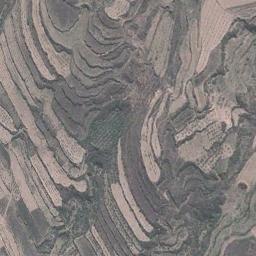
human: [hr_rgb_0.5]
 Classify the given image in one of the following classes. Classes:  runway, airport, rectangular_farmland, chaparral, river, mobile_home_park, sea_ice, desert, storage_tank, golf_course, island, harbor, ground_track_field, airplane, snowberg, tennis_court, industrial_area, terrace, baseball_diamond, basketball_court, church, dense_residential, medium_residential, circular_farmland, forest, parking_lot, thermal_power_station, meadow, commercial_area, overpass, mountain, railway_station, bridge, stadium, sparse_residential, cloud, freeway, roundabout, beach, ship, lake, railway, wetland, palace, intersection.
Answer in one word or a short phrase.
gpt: terrace